Question: I have installed the Helenos successfully according to <URL>.

But when I use cql to query, I got nothing.
Anyone can help me ? thanks!
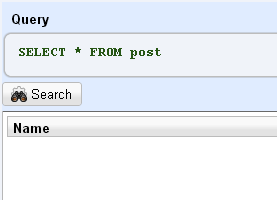
Answer: I don't know anything about Helenos, but considering you are interested in a Cassandra GUI tool you should check out <URL>. It has a Win and Mac version and you should be able to run CQL queries. Next versions will bring some more interesting features.